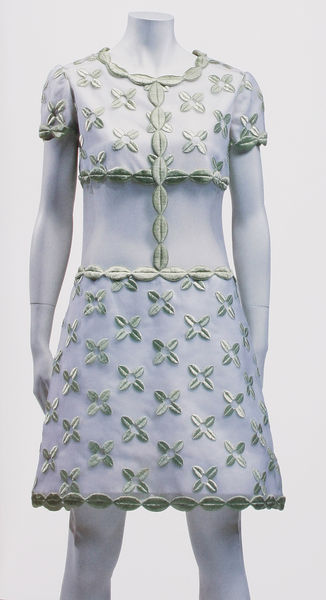
Titel: Kleid aus weißem Seidenatlas
Künstler: André Courrèges
Standort: Kyoto (Japan)
Institution: Kyoto Costume Institute
Schlagwörter: blätter, dunkel, hand, schatten, weiß, grün, mädchen, ausschnitt, blume, blumen, frau, hell, kleid, licht, pastell, blüte, blüten, mode, muster, ornament, rock, arm, arme, band, bluse, kleidung, kragen, lang, ärmel, hals, hände, figur, stickerei, stoff, saum, blatt, borte, frontal, seide, beine, taille, modell, abstrakt, modern, farbe, bordüre, weiblich, vert, dekor, floral, stil, bauch, rüsche, rüschen, knie, model, knöpfe, transparent, foto, fotografie, motiv, kreuz, schlicht, schnitt, sterne, blanc, noir, tete, puppe, kurz, organisch, bustier, kreuze, oberteil, durchsichtig, blanche, jupe, manequin, kurzärmelig, tageskleid, stickereien, unschuldig, femme, lindgrün, fleurs, sexy, einfassung, design, fleur, klee, robe, textilien, shirt, broderie, fille, dessin, court, borten, torse, keid, organza, ligne, statue, coquillage, kurzärmlig, doré, modepuppe, knielang, top, kurzarm, kyoto, kleiderpuppe, chanel, versace, mini, transparence, bauchfrei, bide, bioche, bolero, branche, bras, brode, col, consommation, courreges, courrège, couture, crois, croix, decapitee, dentelle, dior, dress, faîence, flechtmuser, galerie, genoux, givenchy, habit, haute couture, jambes, kreuzstich, krueze, kurzes, manche, manches courtes, mannequin, mode?, modele, moderne, modernité, noir et blanc, photo, point, rundkragen, sans tête, schirt, sherman, soie, strassenkleid, taile, taillre, ventre, veste, vetement, ärme